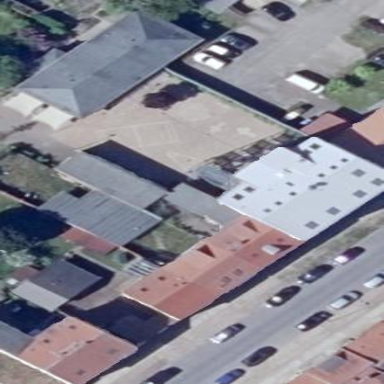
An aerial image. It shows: School building.